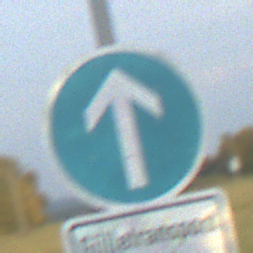
Verkehrszeichen: VorgeschriebeneFahrtrichtungGeradeaus
Zusatzzeichen unten: BesondereFahrzeugeUndTransportgueter12
Umgebung: Outdoor, Nature
Tageszeit: SunriseSunset
Wetter: PartlyCloudy
Licht: Natural
Jahreszeit: NotSpecified
Kontrast: MediumContrast